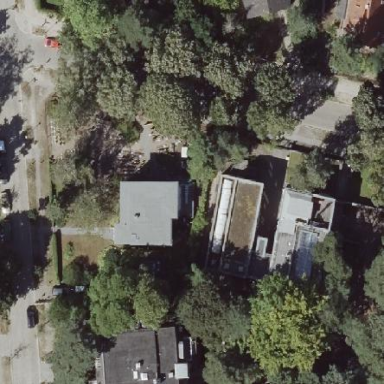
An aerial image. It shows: Museum building.